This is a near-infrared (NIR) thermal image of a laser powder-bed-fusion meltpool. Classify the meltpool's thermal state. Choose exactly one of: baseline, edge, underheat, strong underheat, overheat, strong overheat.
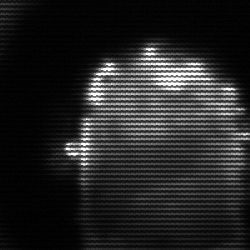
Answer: baseline